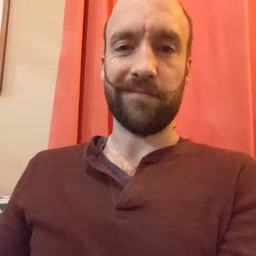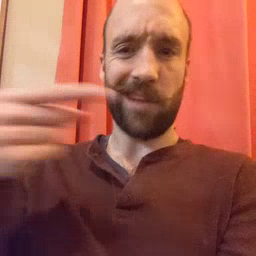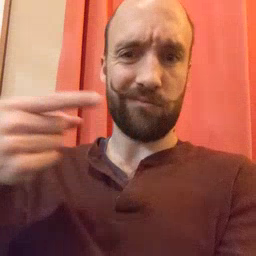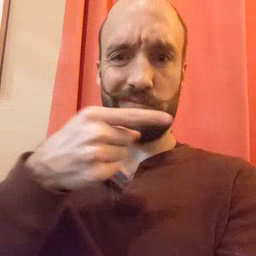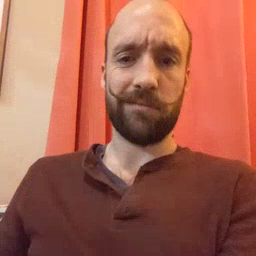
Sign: owie